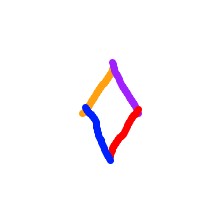
Shape: rhombus